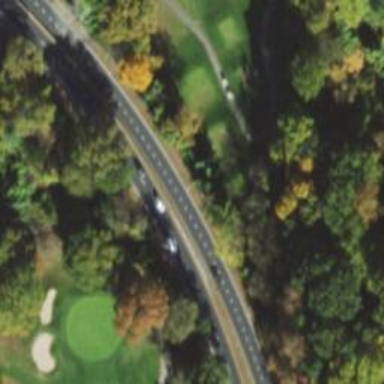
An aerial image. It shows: Path used for both walking and golf.